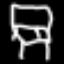
Label: chair